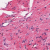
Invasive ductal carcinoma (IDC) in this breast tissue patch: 0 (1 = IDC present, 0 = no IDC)